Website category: university
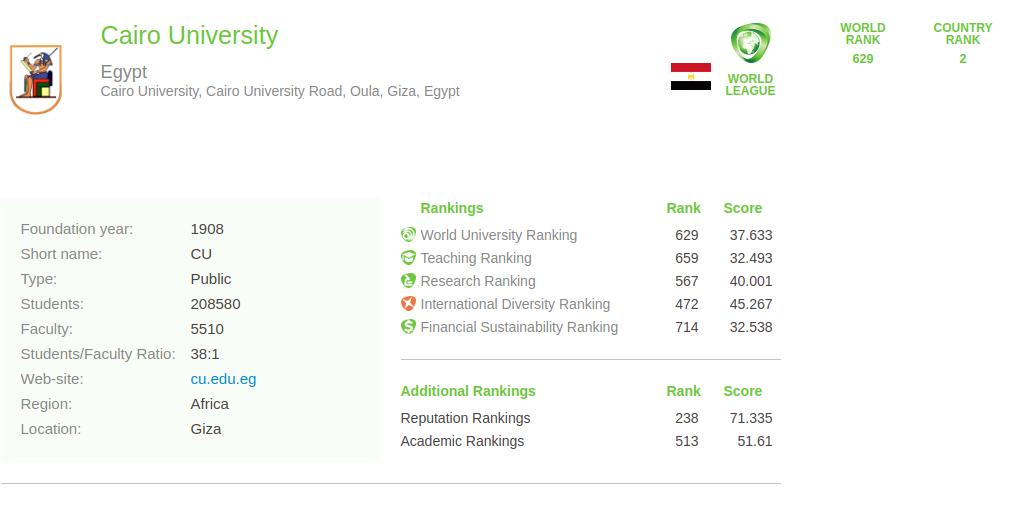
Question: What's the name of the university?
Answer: Cairo University

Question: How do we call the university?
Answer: Cairo University

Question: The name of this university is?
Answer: Cairo University

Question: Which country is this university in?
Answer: Egypt

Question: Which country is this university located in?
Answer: Egypt

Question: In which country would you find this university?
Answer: Egypt

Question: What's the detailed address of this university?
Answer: Cairo University, Cairo University Road, Oula, Giza, Egypt

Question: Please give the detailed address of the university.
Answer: Cairo University, Cairo University Road, Oula, Giza, Egypt

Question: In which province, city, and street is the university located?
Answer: Cairo University, Cairo University Road, Oula, Giza, Egypt

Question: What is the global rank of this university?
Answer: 629

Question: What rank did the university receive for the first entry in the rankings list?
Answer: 629

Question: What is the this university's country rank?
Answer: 2

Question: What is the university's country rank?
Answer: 2

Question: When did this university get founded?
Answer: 1908

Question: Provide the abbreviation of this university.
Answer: CU

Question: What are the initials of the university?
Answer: CU

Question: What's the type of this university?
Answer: Public

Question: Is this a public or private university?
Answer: Public

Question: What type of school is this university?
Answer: Public

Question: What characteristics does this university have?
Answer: Public

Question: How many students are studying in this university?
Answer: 208580

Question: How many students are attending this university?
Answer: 208580

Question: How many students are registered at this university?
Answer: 208580

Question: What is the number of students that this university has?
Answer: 208580

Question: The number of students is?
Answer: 208580

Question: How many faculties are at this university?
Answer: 5510

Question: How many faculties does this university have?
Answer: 5510

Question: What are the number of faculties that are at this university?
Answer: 5510

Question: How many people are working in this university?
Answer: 5510

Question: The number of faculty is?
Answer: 5510

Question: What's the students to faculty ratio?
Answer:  38 : 1

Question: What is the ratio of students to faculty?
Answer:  38 : 1

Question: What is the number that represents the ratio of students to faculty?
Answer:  38 : 1

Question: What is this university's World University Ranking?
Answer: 629

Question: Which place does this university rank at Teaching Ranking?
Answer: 659

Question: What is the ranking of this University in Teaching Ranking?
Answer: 659

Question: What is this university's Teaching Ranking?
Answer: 659

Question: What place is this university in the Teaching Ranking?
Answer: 659

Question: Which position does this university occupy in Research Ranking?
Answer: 567

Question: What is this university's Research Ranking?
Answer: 567

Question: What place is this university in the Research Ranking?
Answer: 567

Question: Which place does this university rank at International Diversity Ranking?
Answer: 472

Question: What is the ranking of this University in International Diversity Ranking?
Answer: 472

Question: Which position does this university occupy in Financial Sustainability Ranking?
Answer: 714

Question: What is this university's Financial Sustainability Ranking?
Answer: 714

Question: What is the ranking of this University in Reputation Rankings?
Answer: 238

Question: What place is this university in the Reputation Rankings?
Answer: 238

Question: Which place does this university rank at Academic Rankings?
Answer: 513

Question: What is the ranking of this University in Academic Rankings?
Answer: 513

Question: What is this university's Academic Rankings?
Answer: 513

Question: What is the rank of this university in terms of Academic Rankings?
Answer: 513

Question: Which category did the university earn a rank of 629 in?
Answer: World University Ranking

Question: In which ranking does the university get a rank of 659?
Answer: Teaching Ranking

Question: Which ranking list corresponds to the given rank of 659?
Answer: Teaching Ranking

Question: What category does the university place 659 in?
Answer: Teaching Ranking

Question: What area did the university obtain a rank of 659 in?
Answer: Teaching Ranking

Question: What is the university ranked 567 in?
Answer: Research Ranking

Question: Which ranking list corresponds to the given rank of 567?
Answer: Research Ranking

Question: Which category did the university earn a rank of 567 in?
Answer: Research Ranking

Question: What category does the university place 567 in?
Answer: Research Ranking

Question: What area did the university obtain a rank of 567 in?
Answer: Research Ranking

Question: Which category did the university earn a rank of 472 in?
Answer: International Diversity Ranking

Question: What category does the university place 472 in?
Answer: International Diversity Ranking

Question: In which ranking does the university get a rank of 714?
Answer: Financial Sustainability Ranking